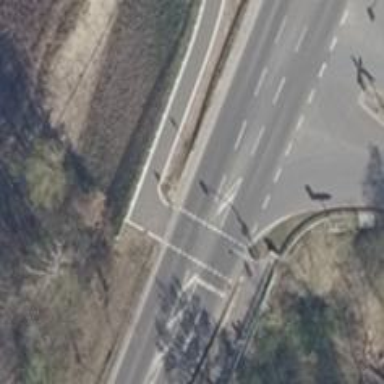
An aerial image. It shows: Secondary road with asphalt surface.